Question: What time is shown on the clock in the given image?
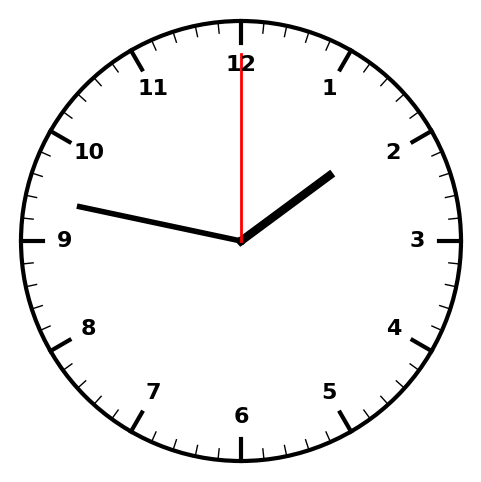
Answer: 01:47:00